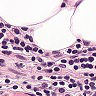
Metastatic tissue present: yes